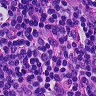
Metastatic tissue present: no